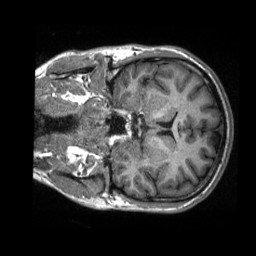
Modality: T1w
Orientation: coronal
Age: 21
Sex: male
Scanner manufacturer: siemens
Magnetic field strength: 3 T
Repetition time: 2.3 s
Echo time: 0.00288 s